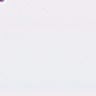
Metastatic tissue present: no